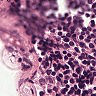
Metastatic tissue present: no